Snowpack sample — Loveland Pass, Silver Plume, Colorado, USA (12/14/25, 10:50 AM MST)
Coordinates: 39.664, -105.882
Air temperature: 36 °F
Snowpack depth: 67 cm
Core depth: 30 cm
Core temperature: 42.8 °F
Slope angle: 6°, slope face: 326°
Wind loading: low
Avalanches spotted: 0
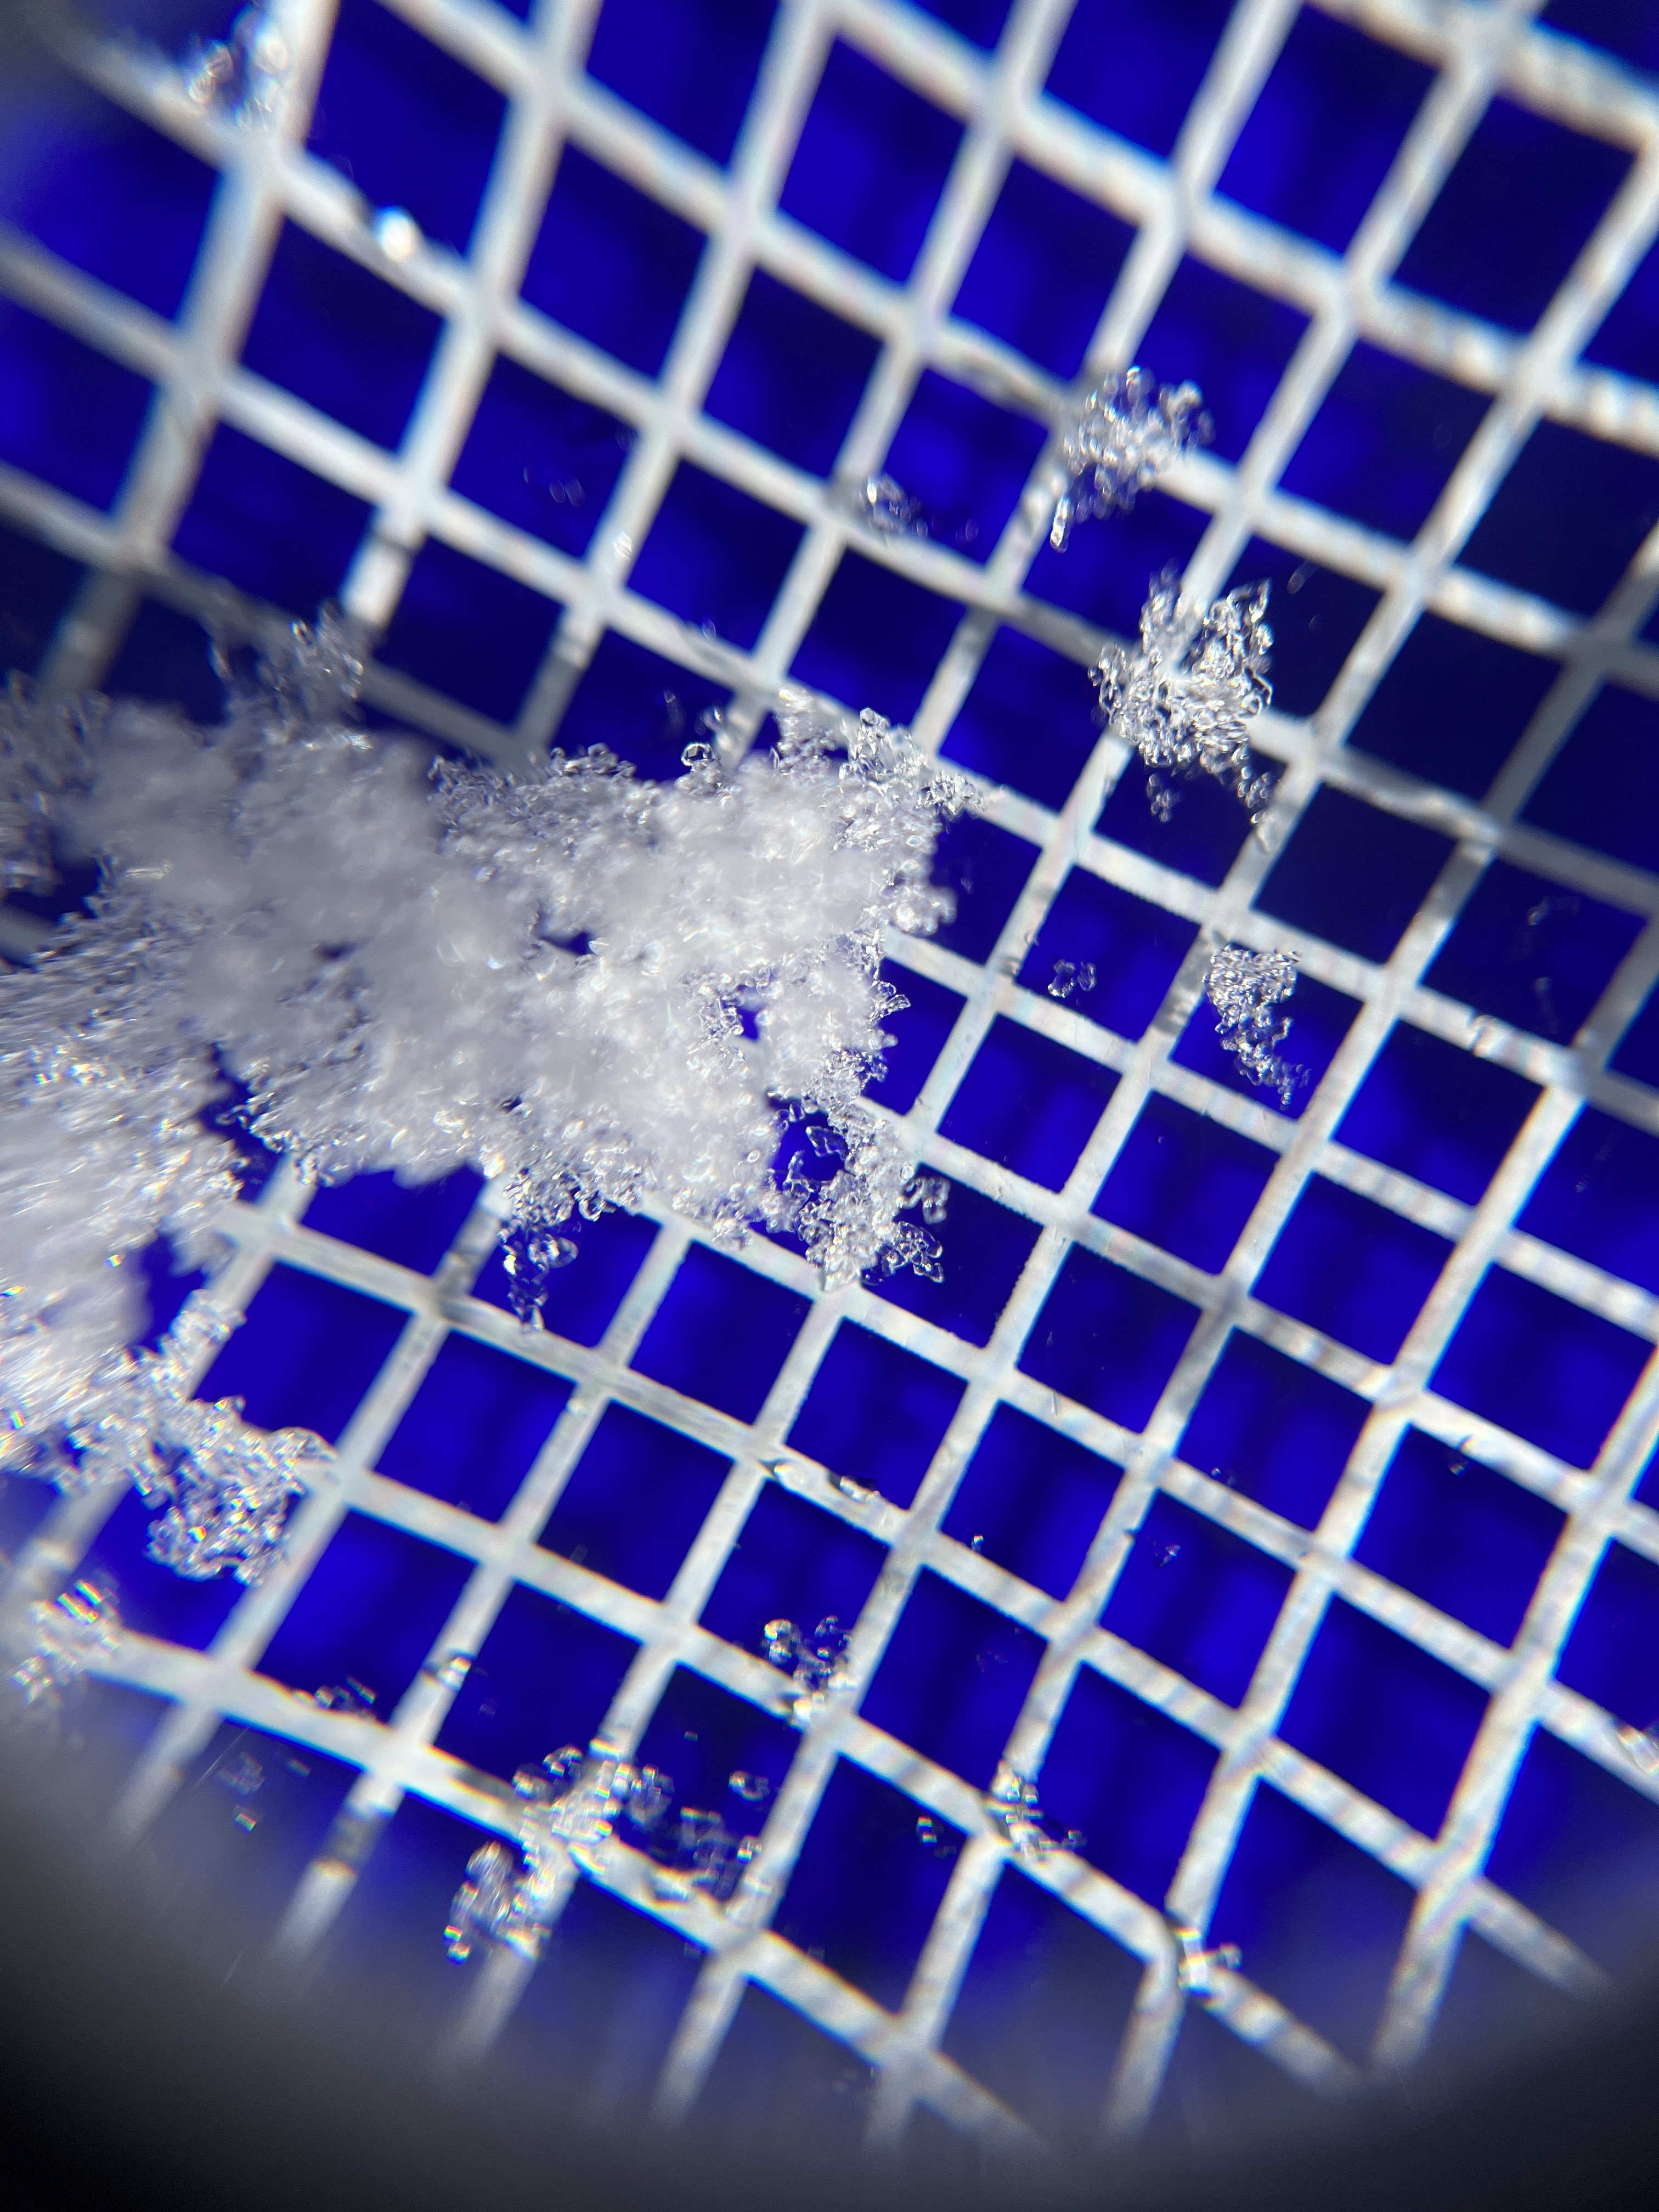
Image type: magnified_profile
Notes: No avalanches spotted, very late start to the season with minimal snowpack